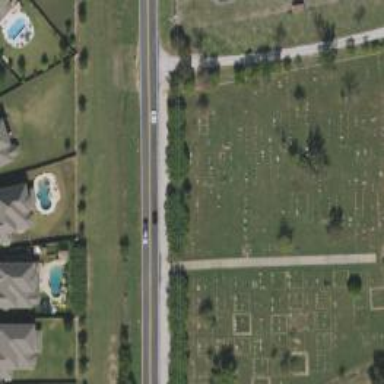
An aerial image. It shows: Cemetery.